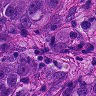
Metastatic tissue present: yes